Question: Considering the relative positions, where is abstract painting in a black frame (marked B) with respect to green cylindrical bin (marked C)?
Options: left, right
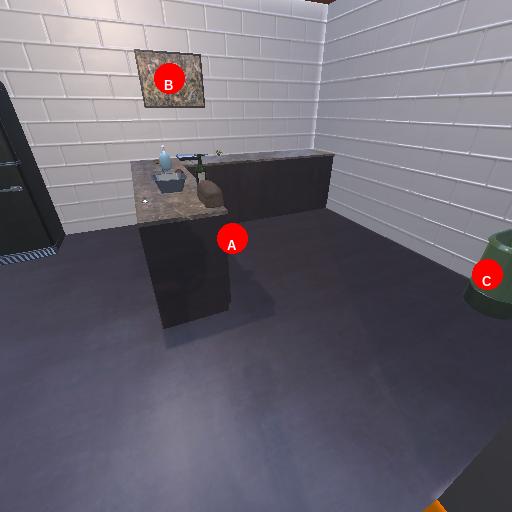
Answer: left